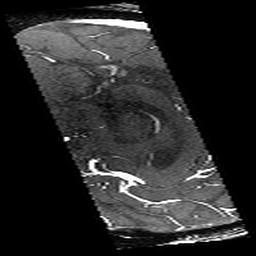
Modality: angio
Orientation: sagittal
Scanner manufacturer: philips
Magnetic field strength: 7 T
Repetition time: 0.024 s
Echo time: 0.00384 s